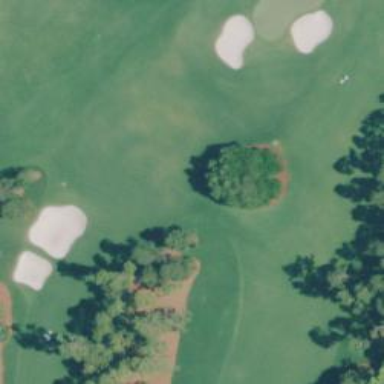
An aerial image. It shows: Golf fairway in the image.